Field crop: tomato
Growth stage: 1
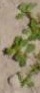
Species: portulaca